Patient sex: F
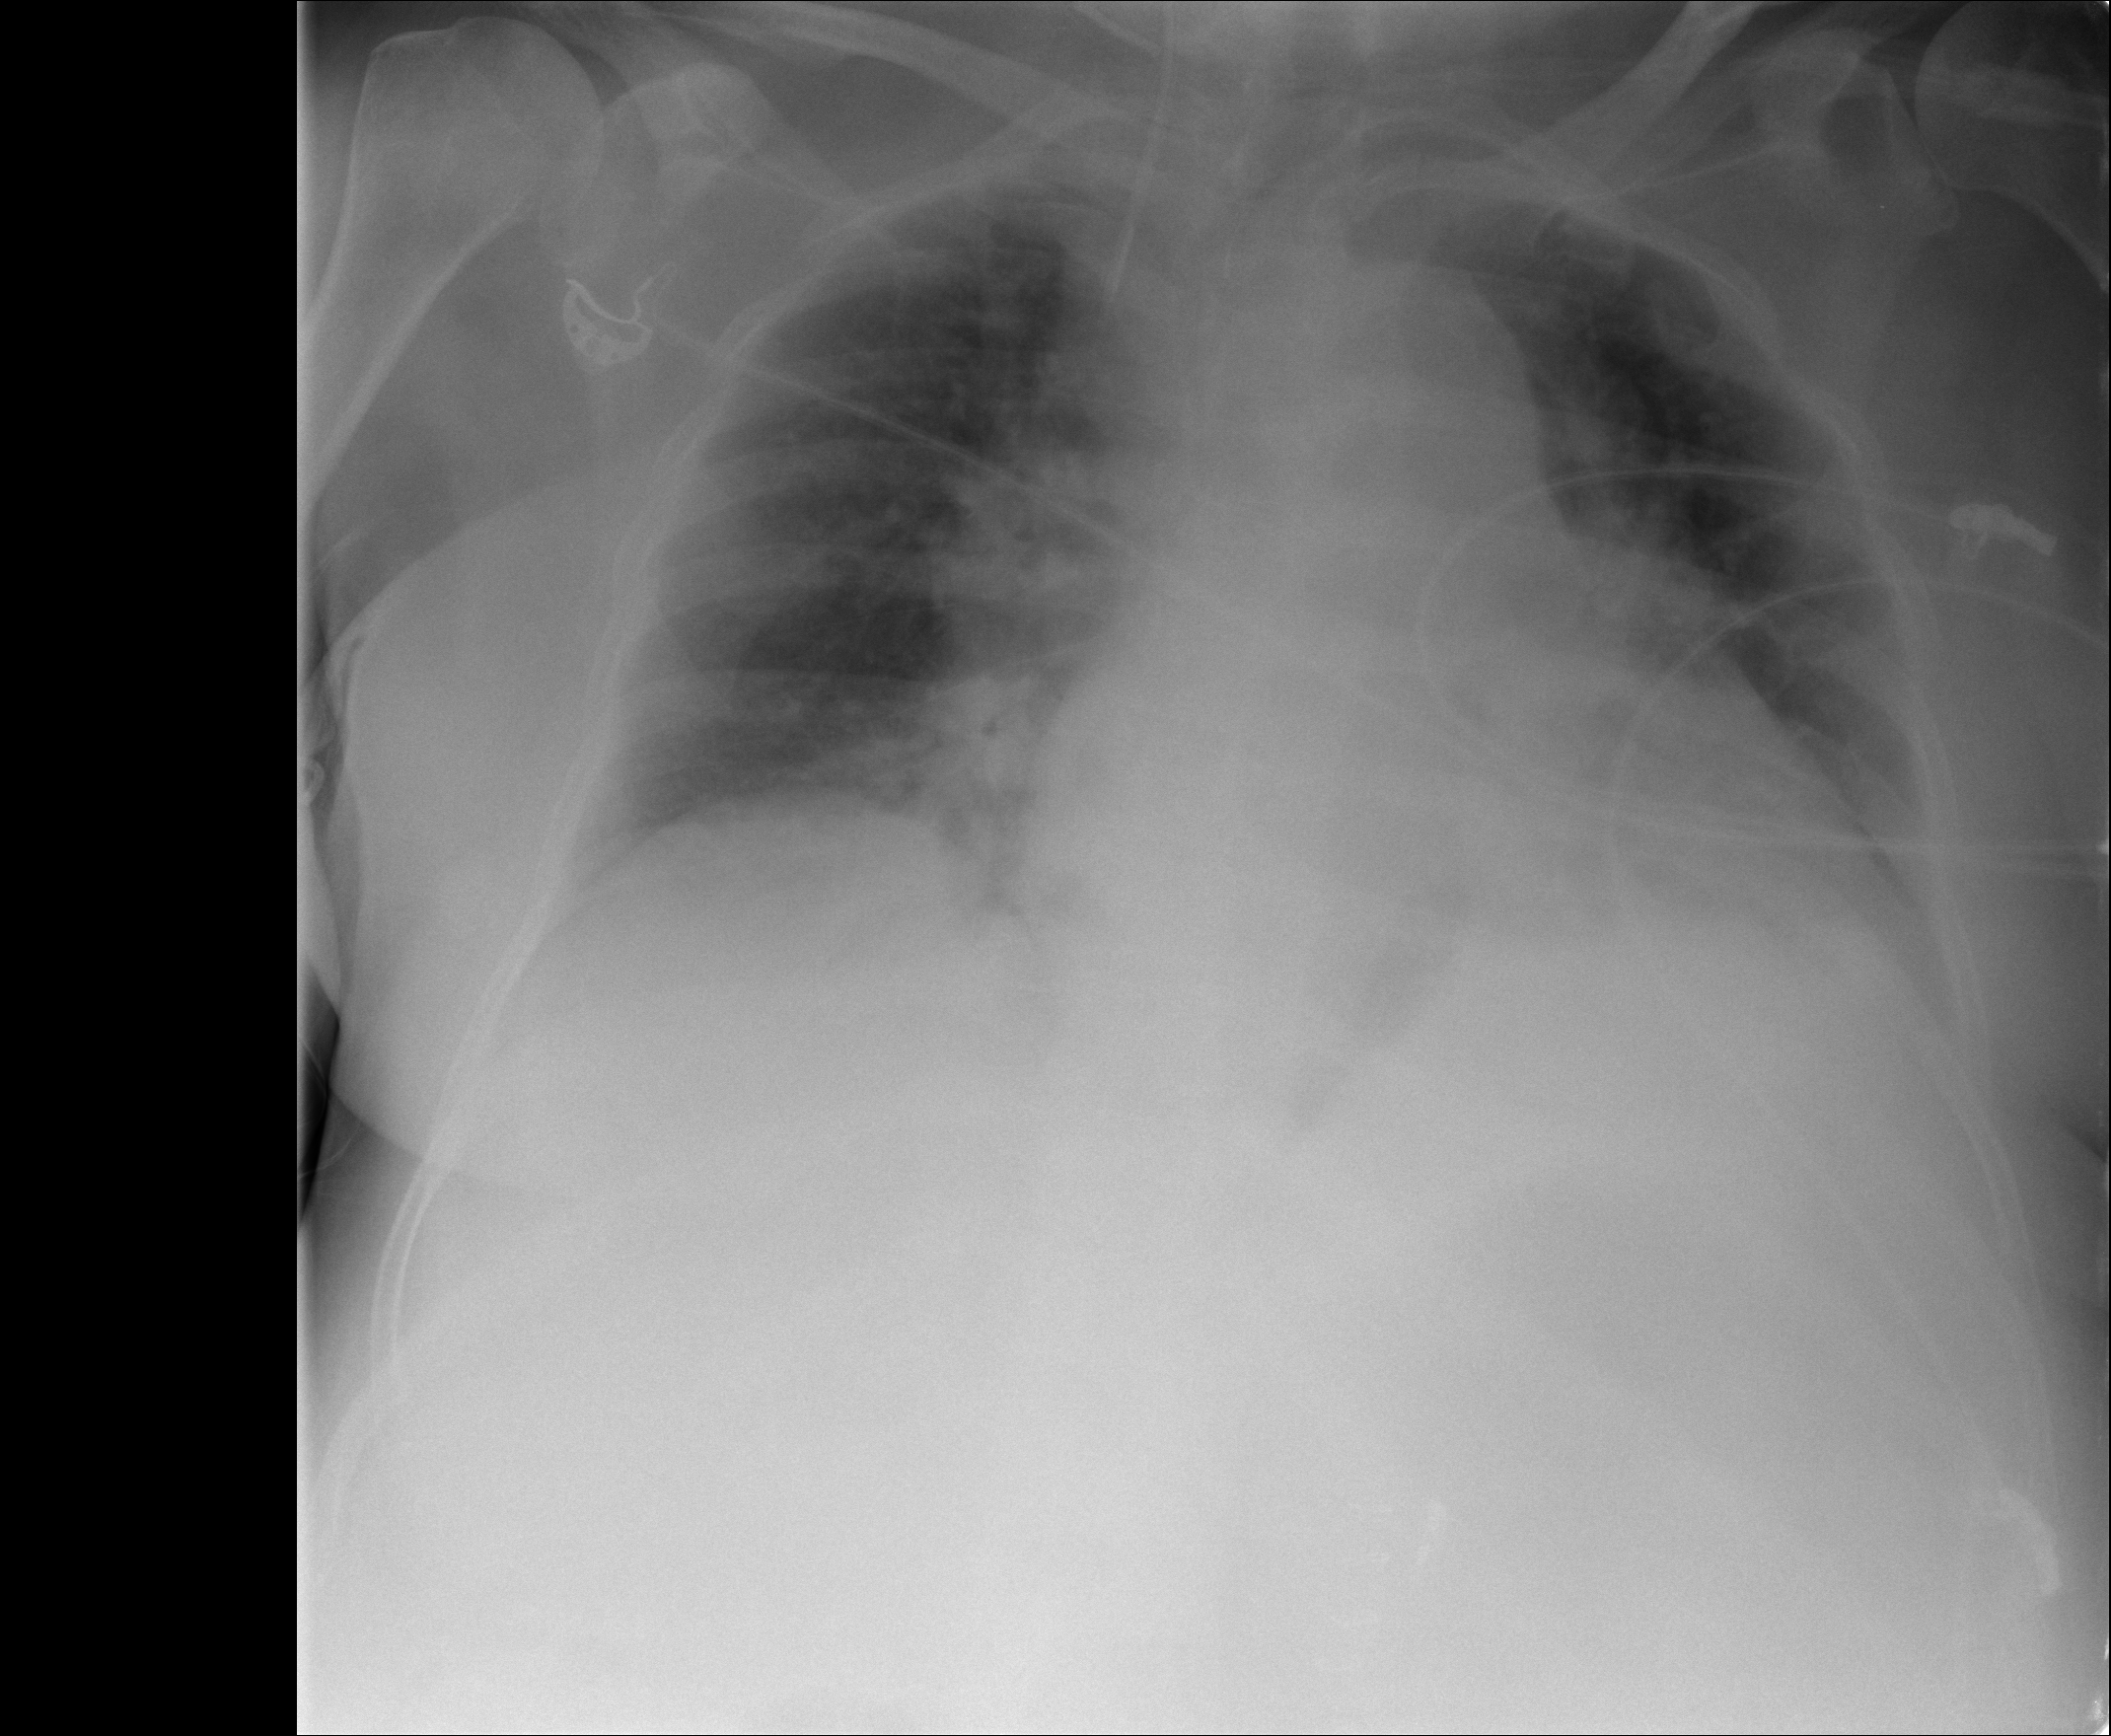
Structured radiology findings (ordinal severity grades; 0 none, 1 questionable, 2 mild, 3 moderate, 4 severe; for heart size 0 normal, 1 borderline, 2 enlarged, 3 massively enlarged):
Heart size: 2
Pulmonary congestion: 2
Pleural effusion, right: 2
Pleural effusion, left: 2
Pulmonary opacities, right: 0
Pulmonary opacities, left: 2
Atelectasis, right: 2
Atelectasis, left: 2